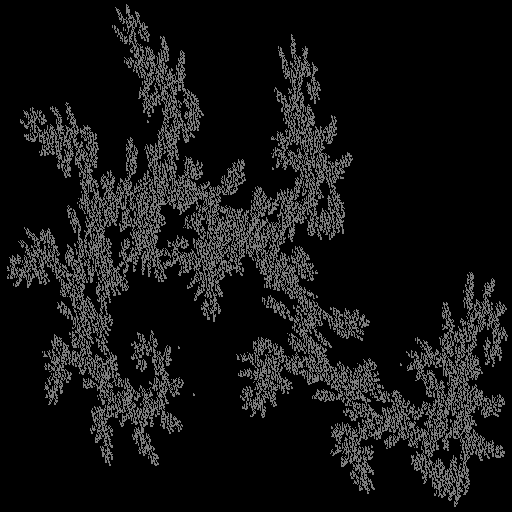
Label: greygoldenrod